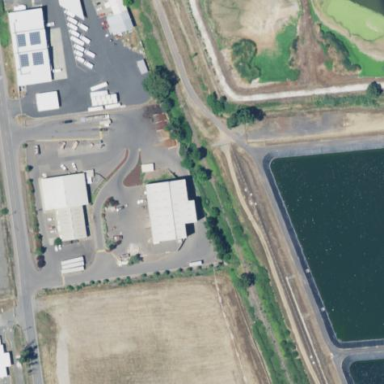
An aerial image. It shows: Waste transfer station.